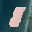
Label: 1